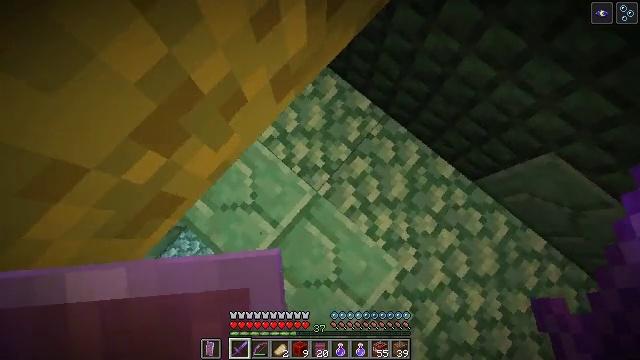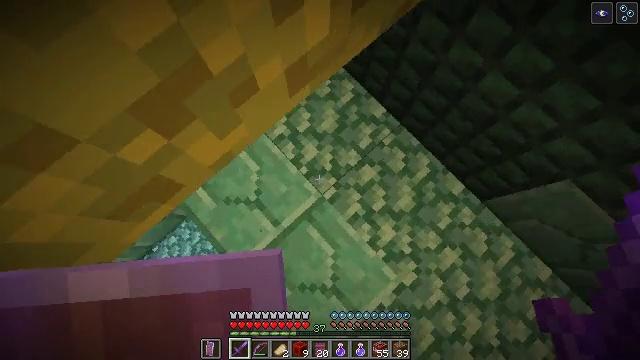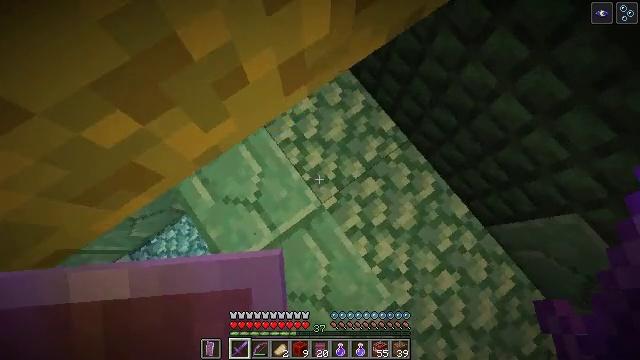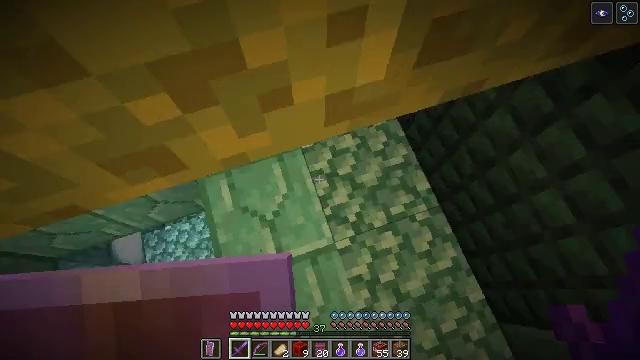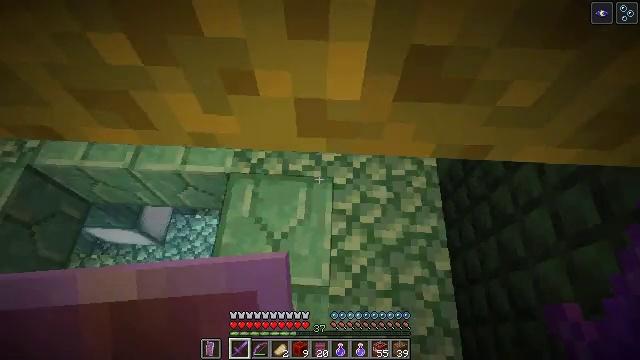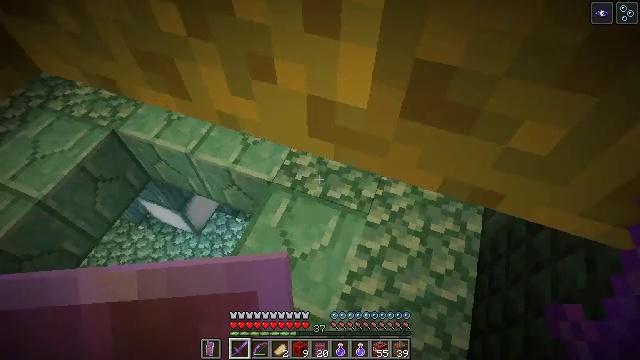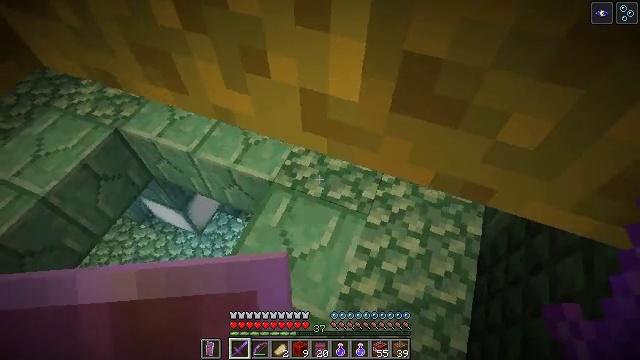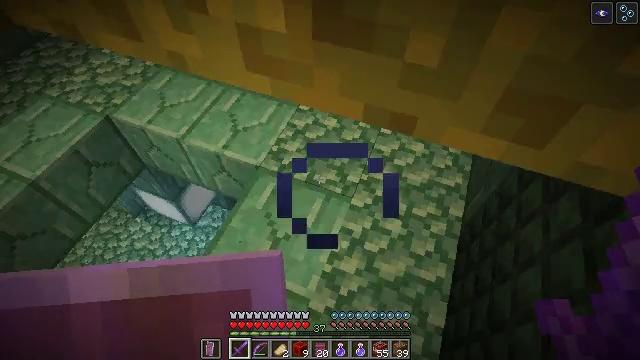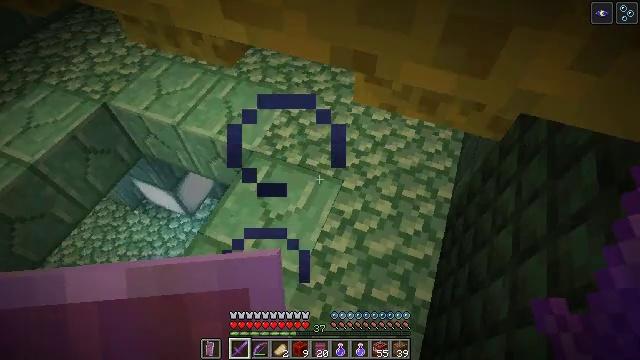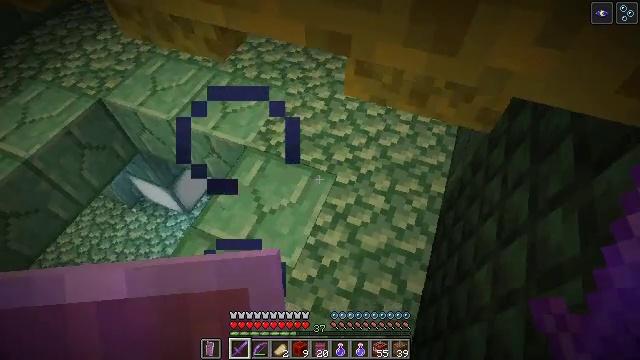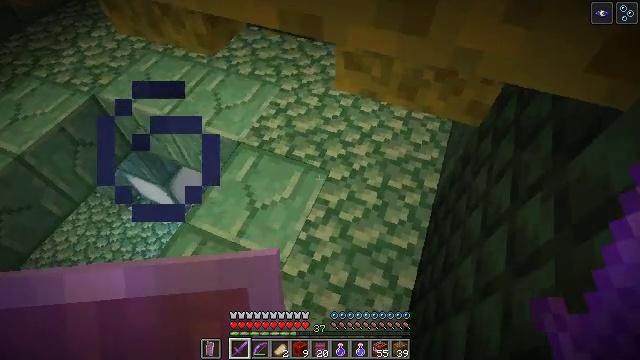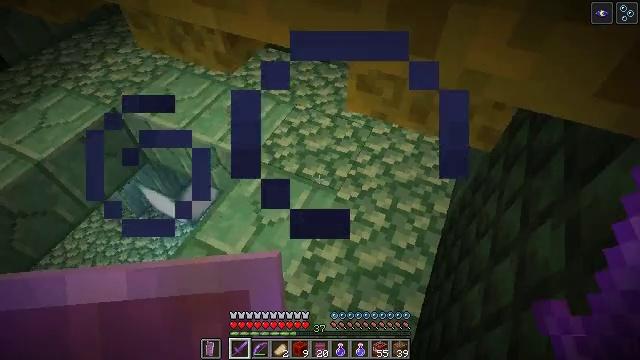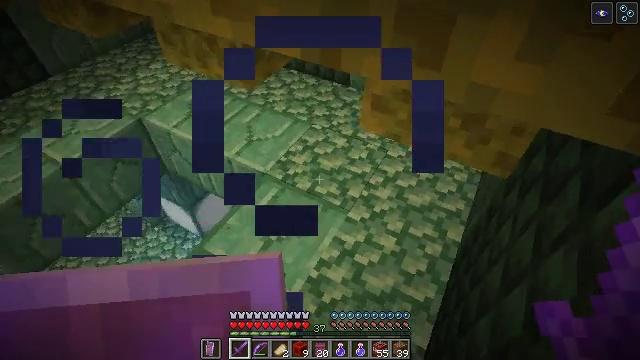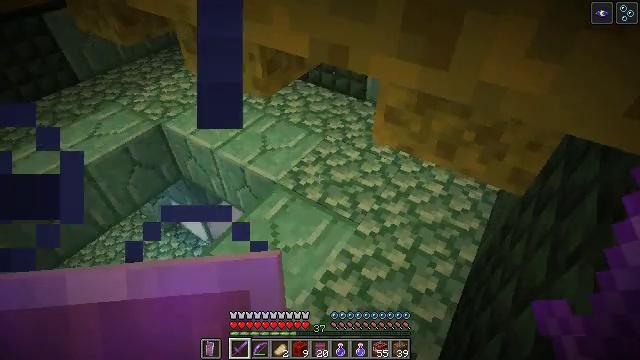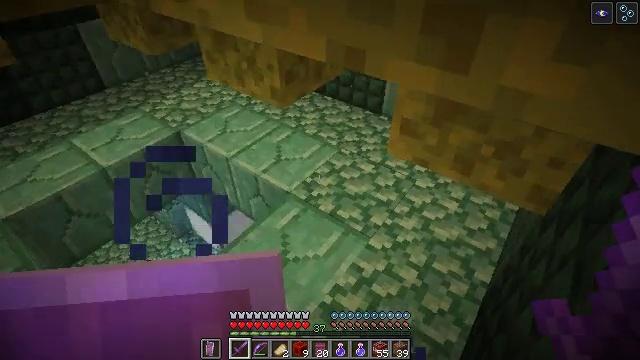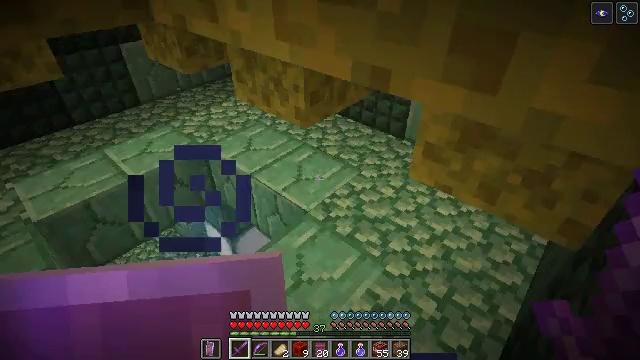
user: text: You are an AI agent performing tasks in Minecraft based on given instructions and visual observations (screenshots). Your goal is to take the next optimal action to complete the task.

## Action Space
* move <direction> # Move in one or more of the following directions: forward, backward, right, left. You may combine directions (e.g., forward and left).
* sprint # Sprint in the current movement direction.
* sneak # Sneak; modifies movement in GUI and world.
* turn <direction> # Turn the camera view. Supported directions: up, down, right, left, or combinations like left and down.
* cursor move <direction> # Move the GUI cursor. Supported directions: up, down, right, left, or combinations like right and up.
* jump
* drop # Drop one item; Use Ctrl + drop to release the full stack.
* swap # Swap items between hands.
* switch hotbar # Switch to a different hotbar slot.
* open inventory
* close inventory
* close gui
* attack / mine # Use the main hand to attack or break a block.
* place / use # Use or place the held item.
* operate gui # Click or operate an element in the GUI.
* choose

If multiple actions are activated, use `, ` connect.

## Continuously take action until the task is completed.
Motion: motion action
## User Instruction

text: Mine the wet sponge underwater.
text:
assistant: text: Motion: turn left
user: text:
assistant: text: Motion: move right, turn left and up
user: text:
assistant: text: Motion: move right, turn left and up
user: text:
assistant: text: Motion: move right, turn left and up
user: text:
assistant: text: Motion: move back and move right, turn left and up
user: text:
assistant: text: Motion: move back and move right
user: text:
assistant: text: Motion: move back
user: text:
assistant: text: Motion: move back
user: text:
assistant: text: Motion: move back
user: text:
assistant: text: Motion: no_op
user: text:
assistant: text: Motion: turn left and up
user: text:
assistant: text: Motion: turn left and up
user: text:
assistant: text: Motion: turn left and up
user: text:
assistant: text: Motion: turn left and up
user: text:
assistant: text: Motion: turn left and up
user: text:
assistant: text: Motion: turn left and up
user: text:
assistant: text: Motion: turn left and up
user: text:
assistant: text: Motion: no_op
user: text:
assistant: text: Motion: no_op
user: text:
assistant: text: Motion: no_op
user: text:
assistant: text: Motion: no_op
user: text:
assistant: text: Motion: turn left and up
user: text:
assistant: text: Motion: turn left and up
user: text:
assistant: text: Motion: turn left and up
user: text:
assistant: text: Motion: turn up
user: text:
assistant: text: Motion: turn up
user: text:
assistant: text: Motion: no_op
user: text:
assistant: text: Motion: no_op
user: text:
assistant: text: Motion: no_op
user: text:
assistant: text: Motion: no_op